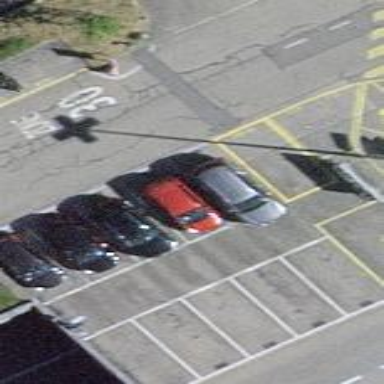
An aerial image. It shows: Street-side parking area with asphalt surface.